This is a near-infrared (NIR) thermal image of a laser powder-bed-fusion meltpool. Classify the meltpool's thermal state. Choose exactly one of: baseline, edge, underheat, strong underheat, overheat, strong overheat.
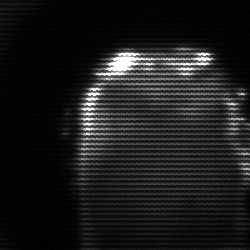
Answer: baseline